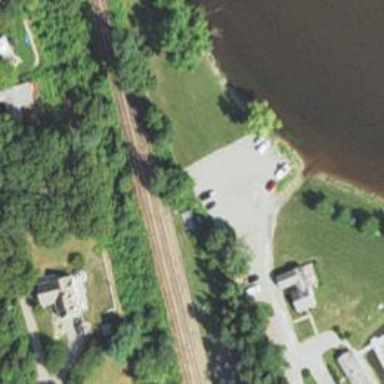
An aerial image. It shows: Railway siding for service.